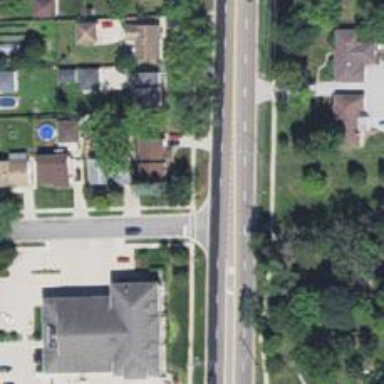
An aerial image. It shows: Footway with asphalt surface and crossing.